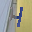
Label: 4